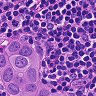
Metastatic tissue present: yes